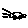
Label: car